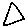
Label: triangle